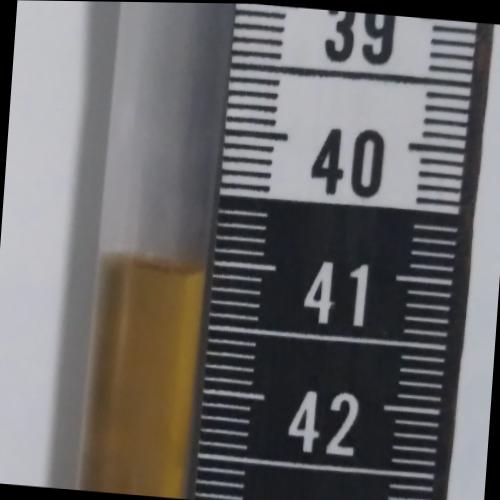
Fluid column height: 41.1 cm